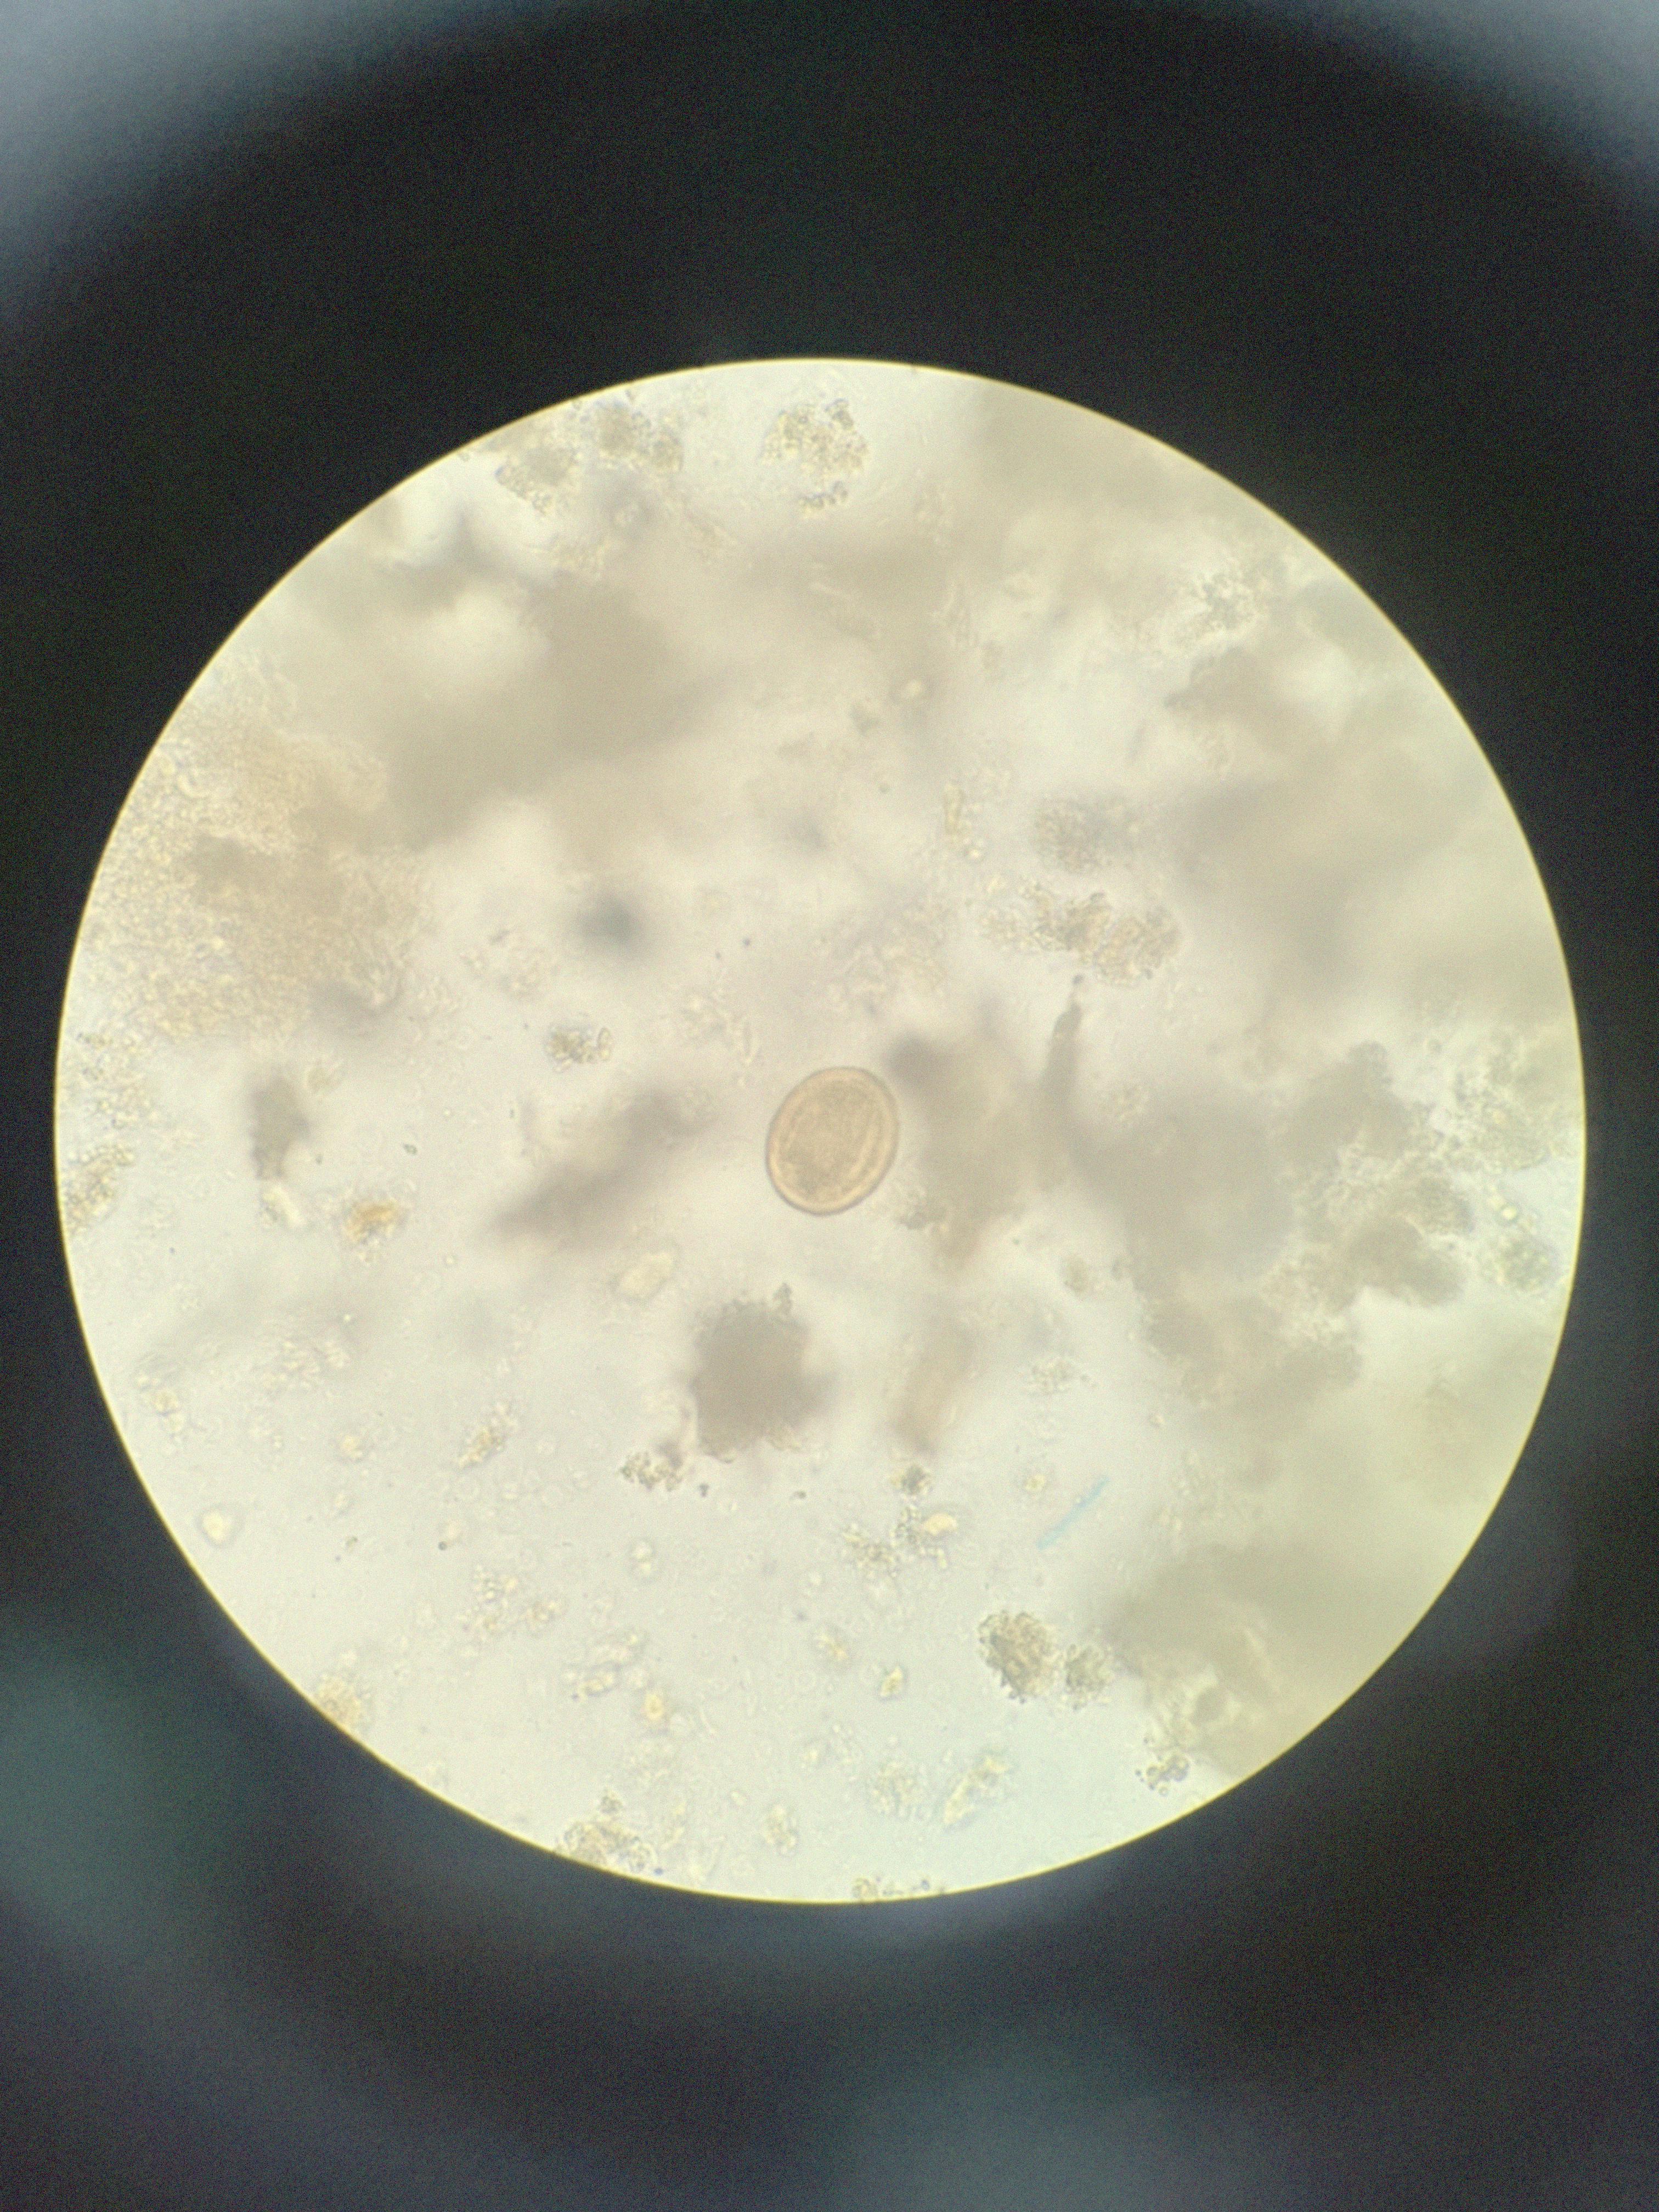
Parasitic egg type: Ascaris lumbricoides